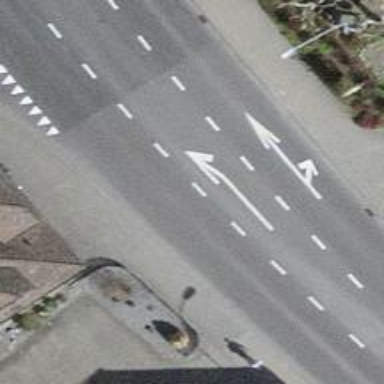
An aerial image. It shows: Primary highway with separate sidewalks on both sides.